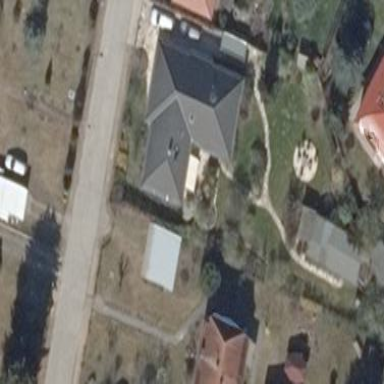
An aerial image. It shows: Detached building with hipped roof.